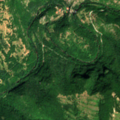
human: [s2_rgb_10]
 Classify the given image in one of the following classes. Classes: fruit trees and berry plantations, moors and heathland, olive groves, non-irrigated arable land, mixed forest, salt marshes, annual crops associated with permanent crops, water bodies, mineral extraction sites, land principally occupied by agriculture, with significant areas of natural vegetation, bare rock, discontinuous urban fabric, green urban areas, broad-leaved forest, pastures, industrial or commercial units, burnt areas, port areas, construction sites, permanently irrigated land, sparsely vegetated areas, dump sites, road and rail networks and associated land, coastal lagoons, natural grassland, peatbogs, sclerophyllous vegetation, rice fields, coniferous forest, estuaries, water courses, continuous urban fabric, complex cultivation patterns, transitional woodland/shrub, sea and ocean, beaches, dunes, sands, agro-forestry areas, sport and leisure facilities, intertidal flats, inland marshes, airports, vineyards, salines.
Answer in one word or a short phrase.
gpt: pastures, broad-leaved forest, mixed forest, natural grassland, transitional woodland/shrub